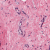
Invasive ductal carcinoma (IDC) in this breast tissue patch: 0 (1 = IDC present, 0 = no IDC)